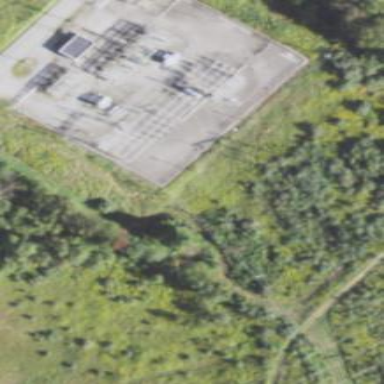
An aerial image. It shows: Outdoor distribution substation protected by fence.